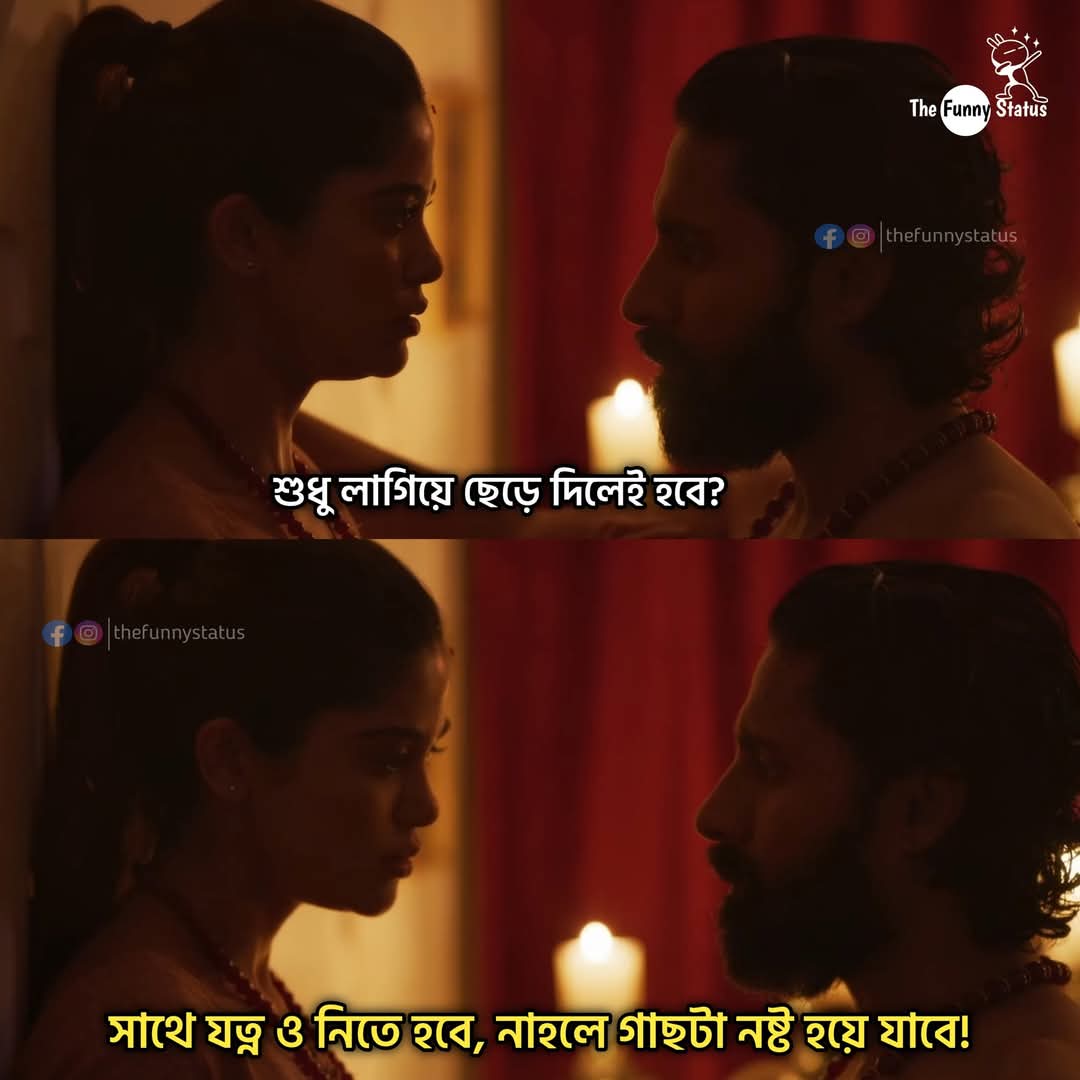
Text: শুধু লাগিয়ে ছেড়ে দিলেই হবে?
সাথে যত্ন ও নিতে হবে, নাহলে গাছটা নষ্ট হয়ে যাবে!
Label: Non Hate